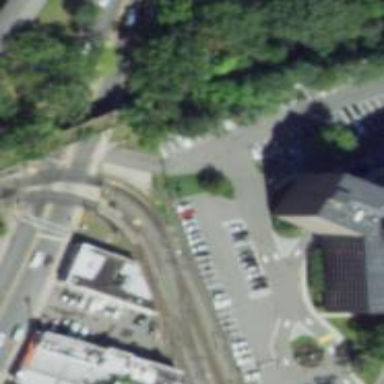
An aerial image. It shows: Light rail spur service with electrified contact line.